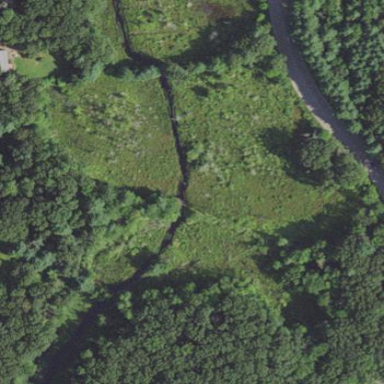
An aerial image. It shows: Marshy wetland area.